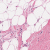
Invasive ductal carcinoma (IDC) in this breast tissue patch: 0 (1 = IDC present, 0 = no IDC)